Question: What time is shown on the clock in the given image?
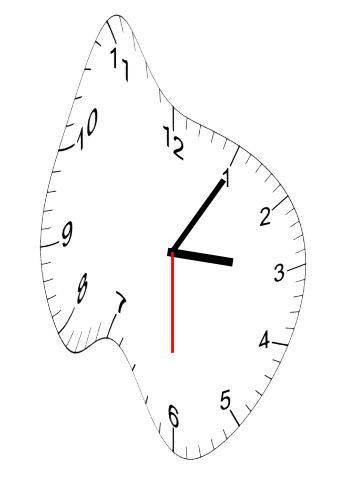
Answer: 03:05:30